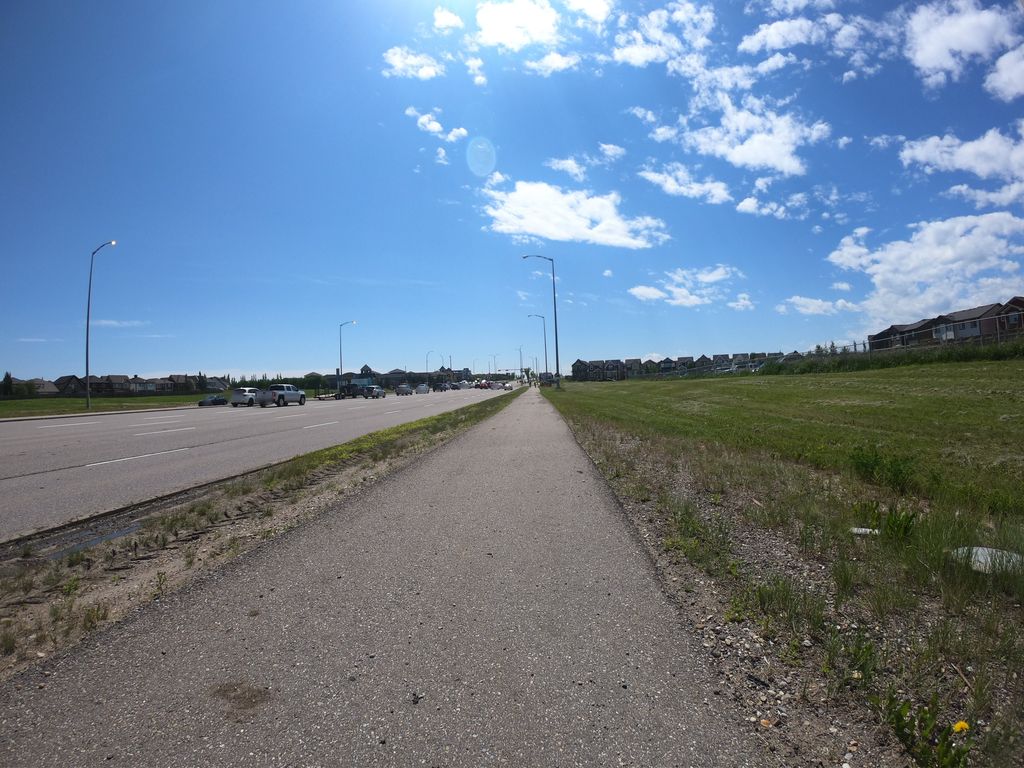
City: calgary